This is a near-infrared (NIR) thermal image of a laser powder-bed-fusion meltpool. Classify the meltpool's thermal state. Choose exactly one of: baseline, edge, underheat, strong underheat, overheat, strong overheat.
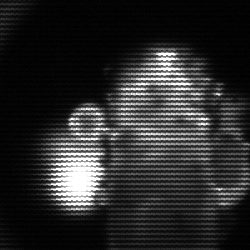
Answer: strong underheat